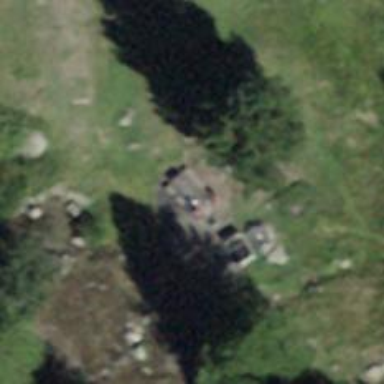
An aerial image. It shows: Picnic table located in leisure land area.